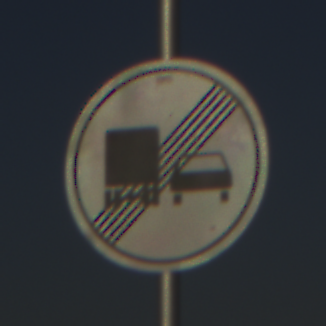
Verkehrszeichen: EndeUeberholverbotKraftfahrzeuge
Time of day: MorningAfternoon
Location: Outdoor (Nature)
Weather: Clear
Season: NotSpecified
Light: Natural